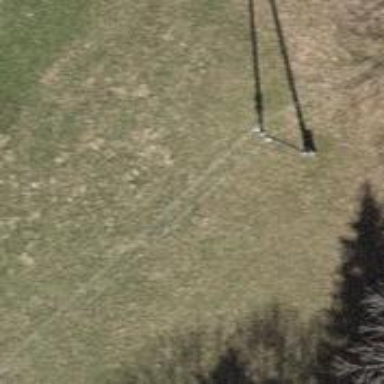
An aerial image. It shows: Power pole.